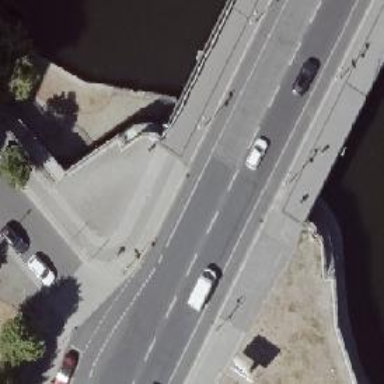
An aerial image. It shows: Secondary road with separate sidewalks on both sides. It has exclusive cycle lanes on both sides. The road surface is asphalt.